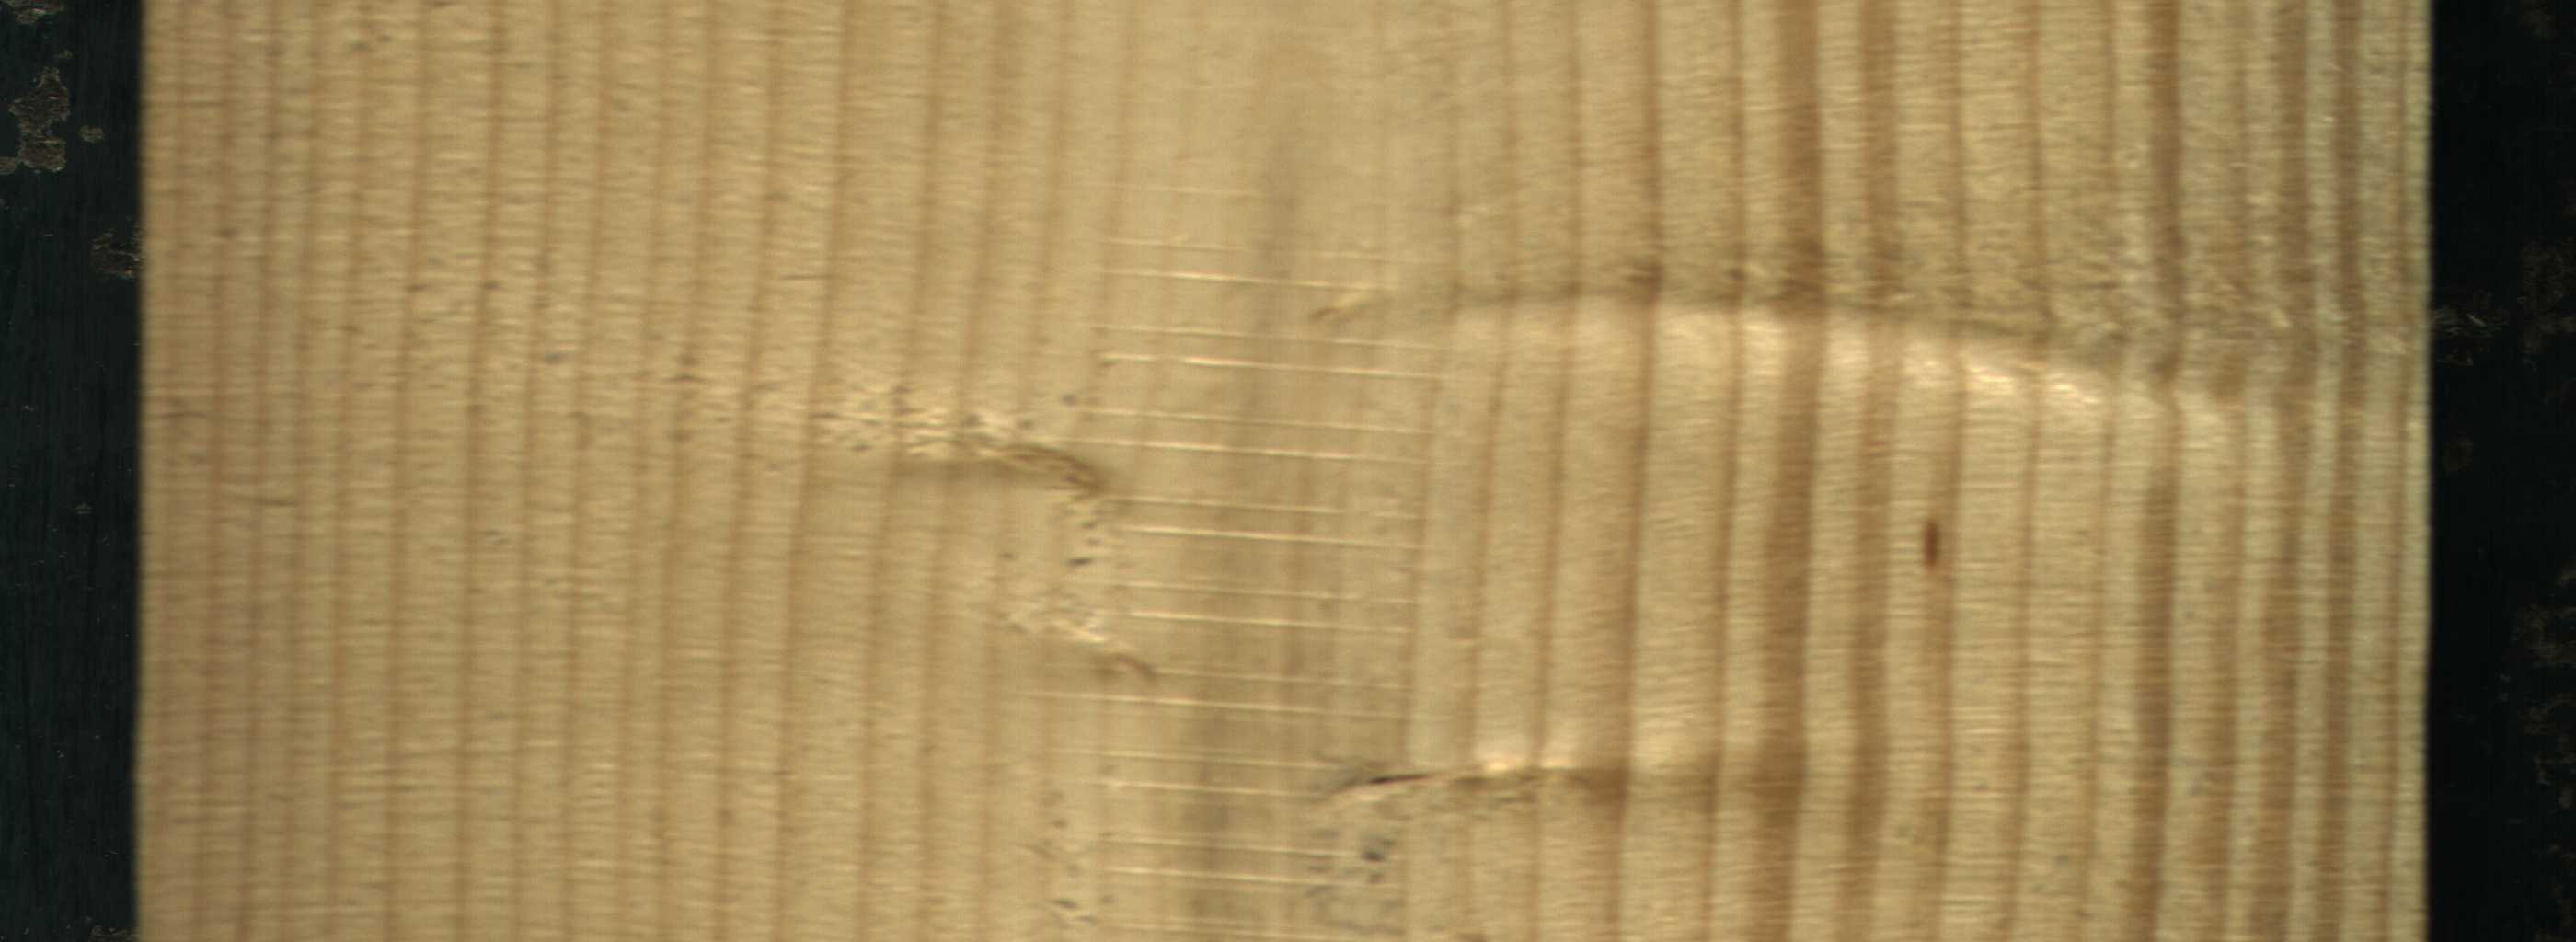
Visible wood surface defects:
Live_Knot
Live_Knot